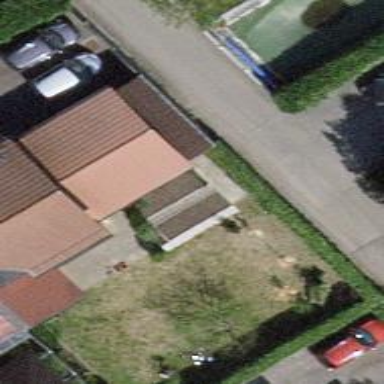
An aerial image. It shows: Garden enclosed by fence.